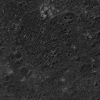
Atmospheric dust classification: not_dusty